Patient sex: M
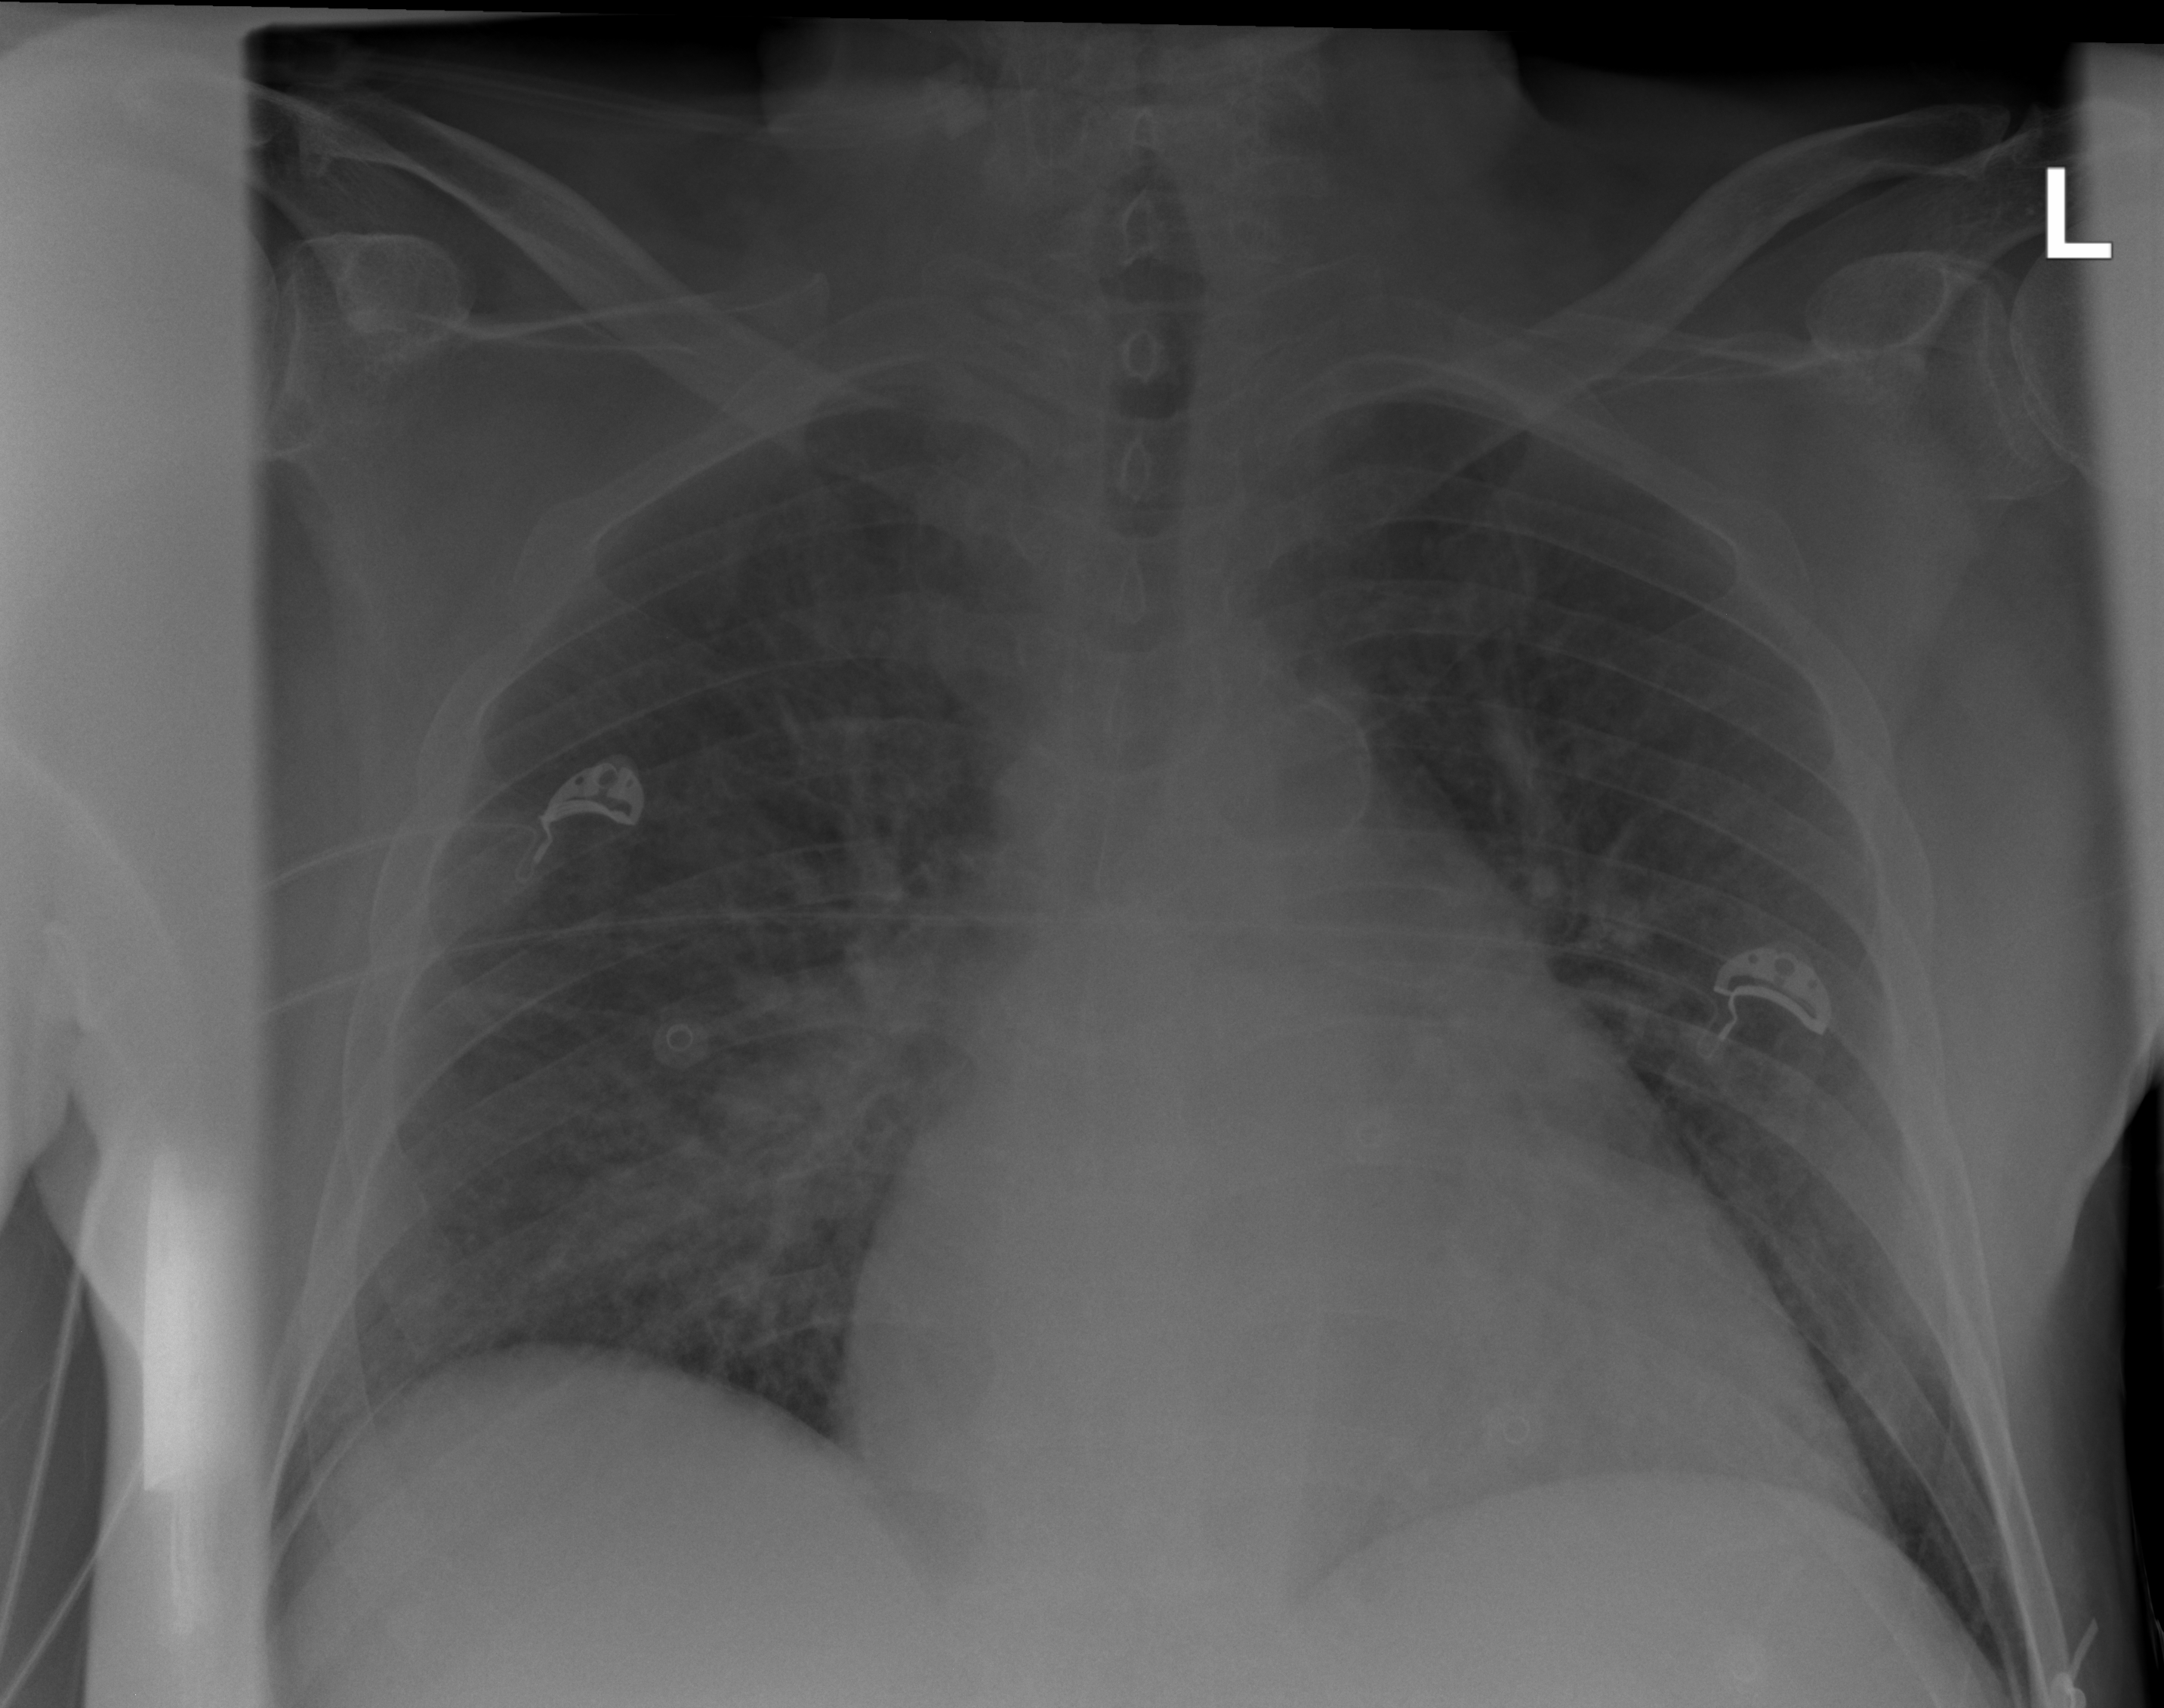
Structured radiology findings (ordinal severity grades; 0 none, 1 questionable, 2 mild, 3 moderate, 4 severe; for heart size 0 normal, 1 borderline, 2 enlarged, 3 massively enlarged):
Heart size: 2
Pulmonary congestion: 3
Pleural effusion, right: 0
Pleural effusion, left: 0
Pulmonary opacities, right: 2
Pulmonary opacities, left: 2
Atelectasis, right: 1
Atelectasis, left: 0